Question: Please find below android gmail notification screen which has option of archive and reply.
On pressing reply instead of opening gmail app, the edittext should be displayed in notification area which will accept the reply text
message and reply message should be sent from notification itself.
How we can achive this ?
As per the link below we can display set action to archive and reply buttons.
<URL>
'''
// Sets up the archive and reply action buttons that will appear in the
// big view of the notification.
Intent archiveIntent = new Intent(this, ResultActivity.class);
archiveIntent.setAction(CommonConstants.ACTION_ARCHIVE);
PendingIntent piArchive = PendingIntent.getService(this, 0, archiveIntent, 0);
Intent replyIntent = new Intent(this, ResultActivity.class);
replyIntent.setAction(CommonConstants.ACTION_REPLY);
PendingIntent piReply = PendingIntent.getService(this, 0, replyIntent, 0);
NotificationCompat.Builder builder = new NotificationCompat.Builder(this)
.setSmallIcon(R.drawable.ic_stat_notification)
.setContentTitle(getString(R.string.notification)) .setContentText(getString(R.string.ping))
.setDefaults(Notification.DEFAULT_ALL)
.setStyle(new NotificationCompat.BigTextStyle()
.bigText(msg))
.addAction (R.drawable.ic_stat_archive,getString(R.string.archive), piArchive)
.addAction (R.drawable.ic_stat_reply,getString(R.string.reply), piReply);
'''
On pressing reply button instead of going to gmail app/ opening the full page ResultActivity
it should display edittext of specified height , width and one reply button in notification area itself.
How this can be achieved?
Kindly suggest which approach can be followed in order to achieve this.
Thanks in advance.
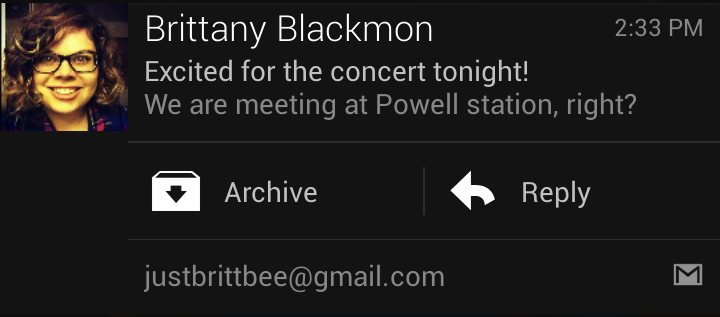
Answer: This is currently not possible. You have a set number of possible notification types as specified here: <URL>